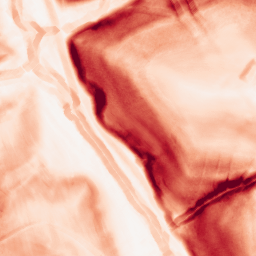
Category: morphological
Decomposition family: morphological_gradient
Decomposition parameters: size: 5
shape: diamond
Upsampling method: quartic
Upsampling parameters: scale: 4
Upsampling scale: 4